Question: In my app I have a custom view like below image,

This is an audio visualiser, which grow across X axis upon zoom in. So I need it inside a scrollview to scroll through the audio graph. The layout is currently done like below,
'''
<HorizontalScrollView
android:id="@+id/fileWaveViewScroll"
android:layout_width="match_parent"
android:layout_height="wrap_content"
android:fillViewport="true"
style="@style/CustomScrollbar">
<com.bluehub.fastmixer.common.views.FileWaveView
android:id="@+id/fileWaveView"
android:layout_width="wrap_content"
android:layout_height="120dp"
app:audioFileUiState="@{audioFileUiState}"
app:samplesReader="@{eventListener.readSamplesCallbackWithIndex(audioFileUiState.path)}"
app:fileWaveViewStore="@{fileWaveViewStore}"
tools:layout_height="120dp"/>
</HorizontalScrollView>
'''
Custom view 'FileWaveView' is extended from a LinearLayout.
Now I want a the scrolling behaviour such that when I am scrolling inside the custom view (audio visualiser graph), the scrollview should not scroll. But when I am scrolling by touching the bar itself, then the scrollbar will scroll it's content.
I want this behaviour because I want the scroll gesture to be used for some other action inside the visualiser graph (to adjust a segment selector width, which I will integrate later).
Please suggest me how can I make this scrollbar scrolling pattern, while the view will be scrolled through the bar only. Should I refrain from using HorizontalScrollBar and make own scrolling behaviour inside of the custom view itself?
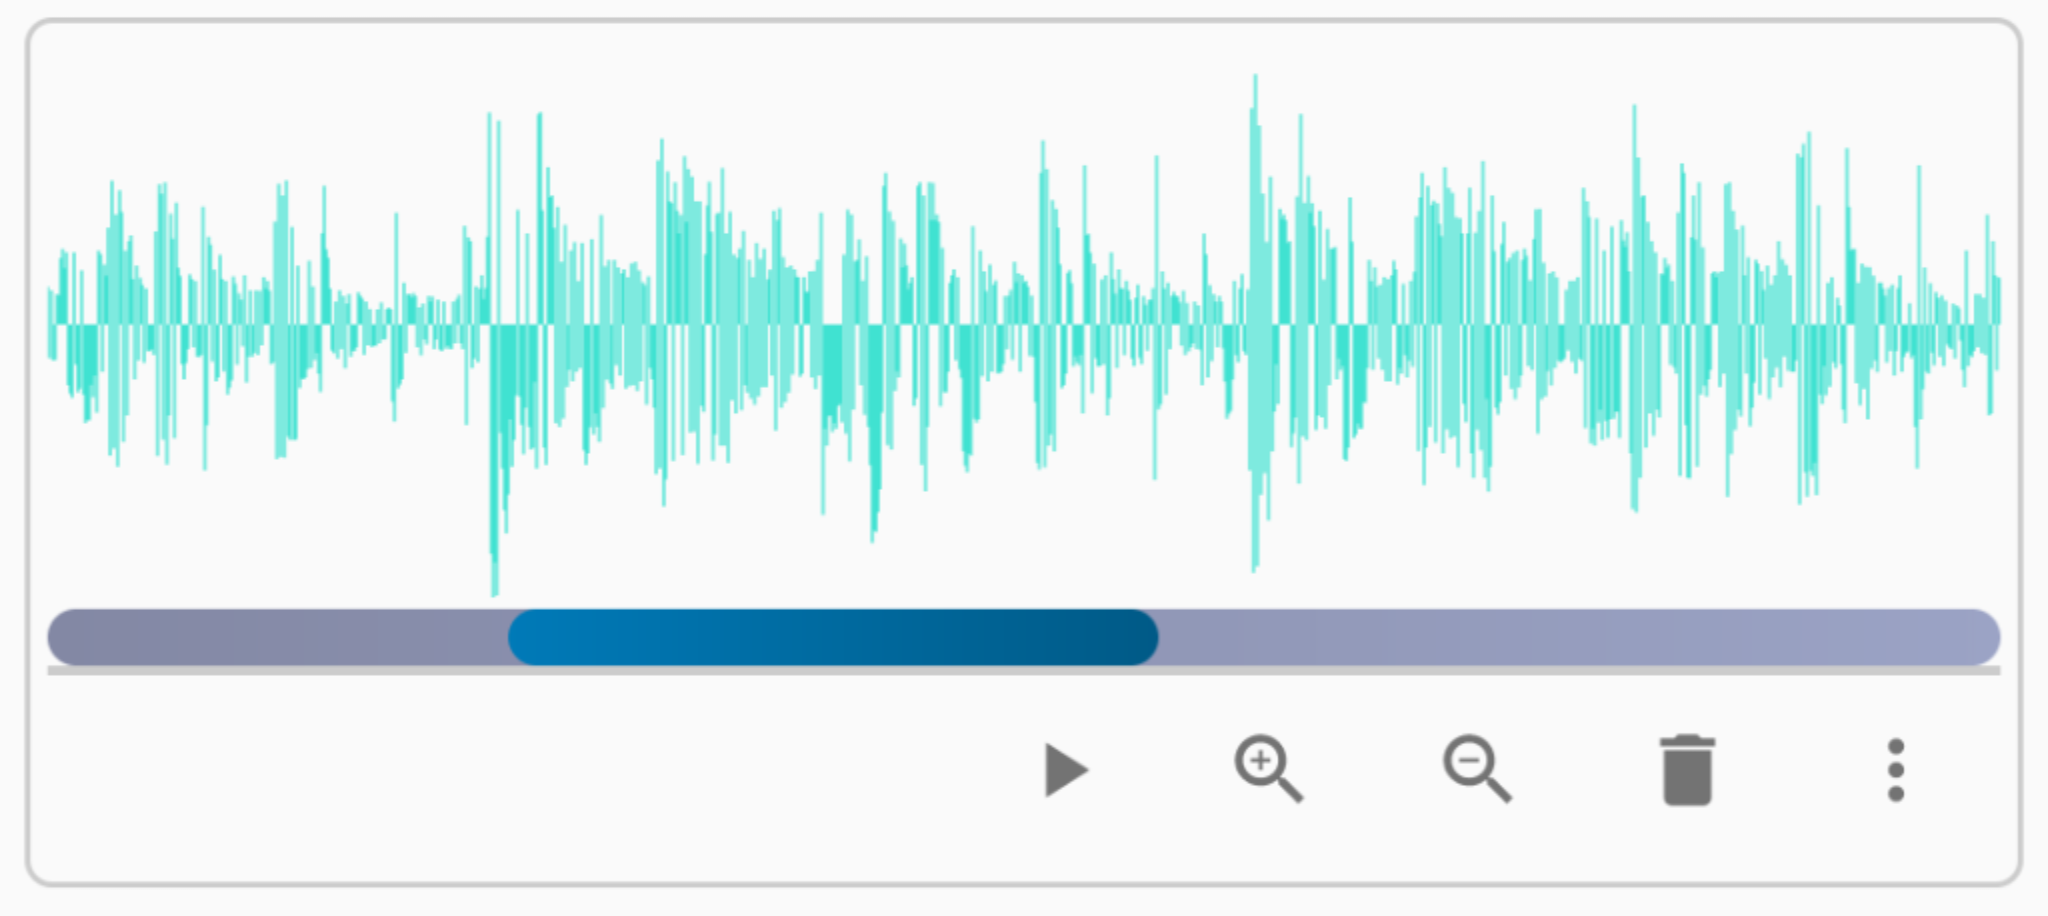
Answer: ## TL;DR
There isn't anything that would help you disable your scrolling on HorizontalScrollView with slide event and only do it when 'ScrollBar' is used. The reason for this is that ScrollBar isn't a separate view from HorizontalScrollView and it doesn't have any listeners implemented on itself. There is an option for third-party libraries to work with audio visualization or audio files or to implement this workaround I posted below. Not quite sure if it is going to work at first because it needs a lot of work but maybe is worth trying.
- <URL>
---
I am not sure that there is something like that in 'HorizontalScrollView' methods. But there are some options which can help you do this. I couldn't find anything, like a tutorial, to make this happen for you but I might make this work with some workarounds. First, there is this:
> You cannot disable the scrolling of a 'ScrollView'. You would need to extend to ScrollView and override the 'onTouchEvent' method to return false when some condition is matched.
So, you need to first do this in order to prevent the user from scrolling the view. This will disable scrolling on touch and that's what you need in this case. Now, I am not sure if this will work 100% since I can't test it right now but I am doing my best to help. After you disabled your touch events on your 'ScrollView' now you need to hide the 'ScrollBar', because you can't use it since it is part of the 'HorizontalScrollView' and it doesn't have only listeners of himself so I think each touch event will be intercepted by the 'HorizontalScrollView' itself and not separated on content and scrollbar. To hide the scrollbar in your 'HorizontalScrollView' you can use 'XML' attribute like this:
'''
android:scrollbars="none"
'''
or from your code like this:
'''
view.setVerticalScrollBarEnabled(false);
view.setHorizontalScrollBarEnabled(false);
'''
Now you need to create your own scrollbar or just buttons that will do the scrolling inside the view. These buttons will change the scrolling position 'onClick' event. But first, let's disable the scrolling on 'HorizontalScrollView'.
'''
class LockableScrollView extends HorizontalScrollView {
...
// true if we can scroll (not locked)
// false if we cannot scroll (locked)
private boolean mScrollable = true;
public void setScrollingEnabled(boolean enabled) {
mScrollable = enabled;
}
public boolean isScrollable() {
return mScrollable;
}
@Override
public boolean onTouchEvent(MotionEvent ev) {
// Do not allow touch events.
return false;
}
@Override
public boolean onInterceptTouchEvent(MotionEvent ev) {
// Do not allow touch events.
return false;
}
}
'''
Now instead of classic 'HorizontalScrollView' you can use this:
'''
<com.mypackagename.LockableScrollView
android:id="@+id/QuranGalleryScrollView"
android:layout_height="fill_parent"
android:layout_width="fill_parent">
//your view
</com.mypackagename.LockableScrollView>
'''
This is from the answer to this question: <URL>
Now, let's go back to those buttons. Let's say you have two buttons on each side, one for scroll to right and one for scroll to left. You can handle scrolling like this:
'''
rightBtn.setOnClickListener(new View.OnClickListener() {
@Override
public void onClick(View v) {
hsv.scrollTo((int)hsv.getScrollX() + 10, (int)hsv.getScrollY());
}
});
'''
or if you want it be smooth you can use 'onTouchListener' like this:
'''
rightBtn.setOnTouchListener(new View.OnTouchListener() {
private Handler mHandler;
private long mInitialDelay = 300;
private long mRepeatDelay = 100;
@Override
public boolean onTouch(View v, MotionEvent event) {
switch (event.getAction()) {
case MotionEvent.ACTION_DOWN:
if (mHandler != null)
return true;
mHandler = new Handler();
mHandler.postDelayed(mAction, mInitialDelay);
break;
case MotionEvent.ACTION_UP:
if (mHandler == null)
return true;
mHandler.removeCallbacks(mAction);
mHandler = null;
break;
}
return false;
}
Runnable mAction = new Runnable() {
@Override
public void run() {
hsv.scrollTo((int) hsv.getScrollX() + 10, (int) hsv.getScrollY());
mHandler.postDelayed(mAction, mRepeatDelay);
}
};
});
'''
where 'hsv' is your 'HorizontalScrollView'. Now you can follow the logic for the left button. To handle show/hide buttons when the view is at the start/end you can follow this question and answers: <URL>
If this isn't something you would like to do then I am not sure of other options you have since my knowledge can only go this far. But, maybe consider looking at some third-party libraries on GitHub or somewhere else which are working with audio files. Like this one: <URL>
If you run into any problems while implementing this code please let me know in the comments. Since I didn't have time to test this before posting as an answer, but I'll be glad to help you with any future issues you come across.